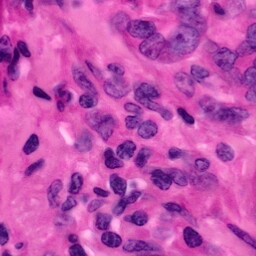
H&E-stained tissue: Pancreatic